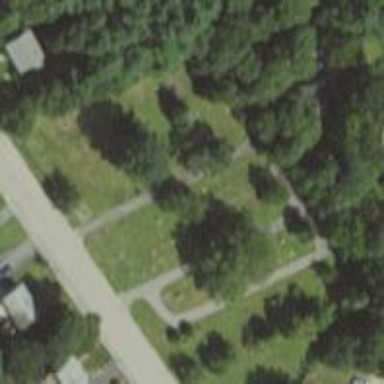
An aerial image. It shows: Cemetery.